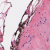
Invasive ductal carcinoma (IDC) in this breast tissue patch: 0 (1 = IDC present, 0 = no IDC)